Question: The TensorBoard UI shows something called a "Reference edge" as distinct from a data flow ('Tensor') edge:
<URL>
What distinguishes the former from the latter?
The documentation says that "the outgoing operation node can mutate the incoming tensor", but indicates different symbols that don't match the UI, so it's hard to tell what's meant by "incoming" and "outgoing":
<URL>
For example how does this definition apply to
'''
cs = tf.constant([1,2,3], name='const_share')
vs = tf.Variable([1,2,3], name='var_share')
tf.add(cs, vs, name='opVS1')
tf.add(vs, cs, name='opVS2')
'''

or to
'''
tf.add([4],[3], name='opA')
'''
<URL>
In both cases it just seems that the reference edge indicates that the value its tail fills the 'Tensor' represented by the edge.
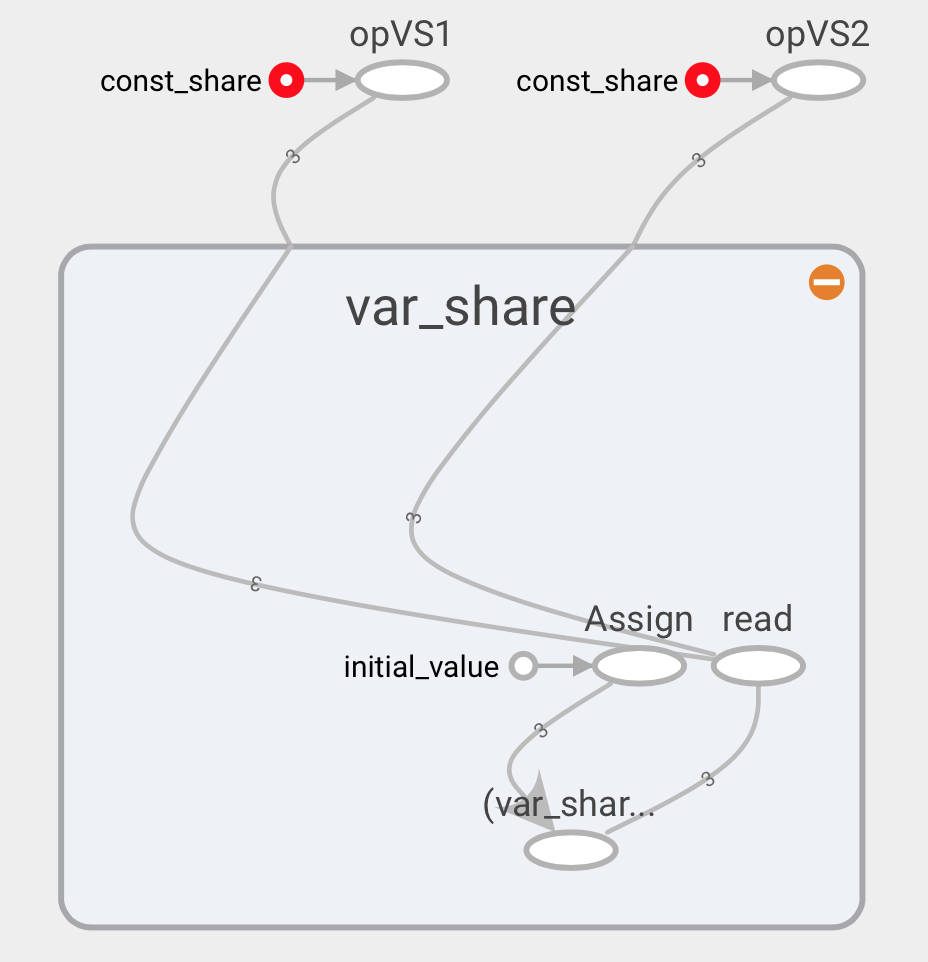
Answer: This is a source of confusion, <URL> so that:
1. All reference edges will be a distinct color (and dataflow edges the same grey as before).
2. Arrows to all dataflow edges no matter where they point (instead of only appearing in cases where data flowed "downward").
<URL>